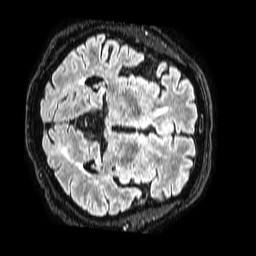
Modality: FLAIR
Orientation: axial
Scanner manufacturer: philips
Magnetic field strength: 1.5 T
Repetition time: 4.8 s
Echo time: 0.3 s